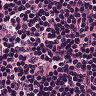
Metastatic tissue present: no